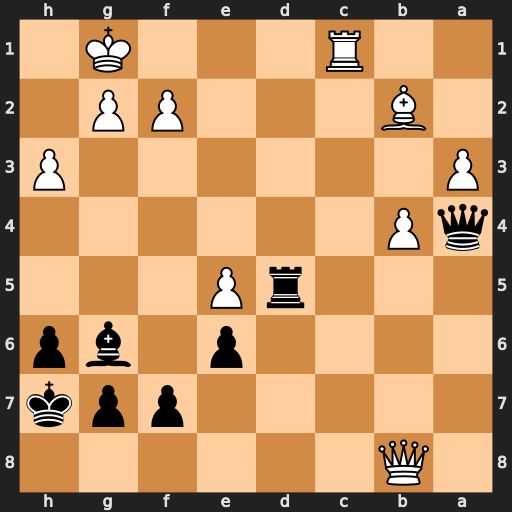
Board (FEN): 1Q6/5ppk/4p1bp/3rP3/qP6/P6P/1B3PP1/2R3K1
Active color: b
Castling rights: -
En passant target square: -
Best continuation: Qb3 Ba1 Rd1+ Rxd1 Qxd1+